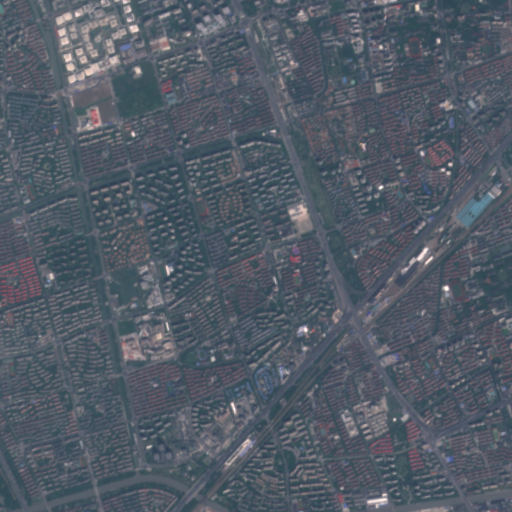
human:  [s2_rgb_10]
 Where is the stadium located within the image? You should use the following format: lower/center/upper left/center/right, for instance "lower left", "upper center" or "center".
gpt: The stadium is located in the center right of the image.
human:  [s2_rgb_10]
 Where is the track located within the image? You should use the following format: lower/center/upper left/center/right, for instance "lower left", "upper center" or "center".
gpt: The track is located in the upper right of the image.
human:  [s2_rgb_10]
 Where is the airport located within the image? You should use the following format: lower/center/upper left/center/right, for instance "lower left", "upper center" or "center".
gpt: There is no airport in the image.